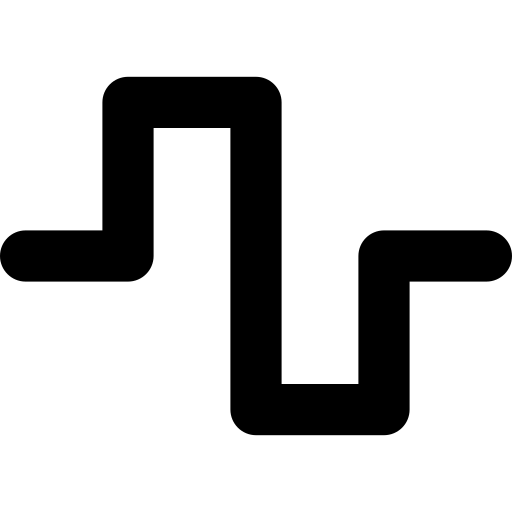
Tags: icon, FontAwesome, fa-icon, solid, wave, square